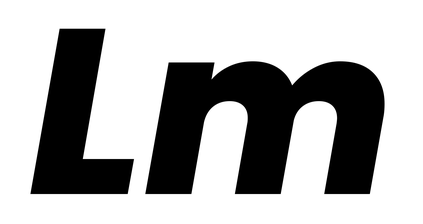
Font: Poppins-ExtraBoldItalic